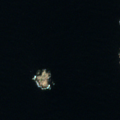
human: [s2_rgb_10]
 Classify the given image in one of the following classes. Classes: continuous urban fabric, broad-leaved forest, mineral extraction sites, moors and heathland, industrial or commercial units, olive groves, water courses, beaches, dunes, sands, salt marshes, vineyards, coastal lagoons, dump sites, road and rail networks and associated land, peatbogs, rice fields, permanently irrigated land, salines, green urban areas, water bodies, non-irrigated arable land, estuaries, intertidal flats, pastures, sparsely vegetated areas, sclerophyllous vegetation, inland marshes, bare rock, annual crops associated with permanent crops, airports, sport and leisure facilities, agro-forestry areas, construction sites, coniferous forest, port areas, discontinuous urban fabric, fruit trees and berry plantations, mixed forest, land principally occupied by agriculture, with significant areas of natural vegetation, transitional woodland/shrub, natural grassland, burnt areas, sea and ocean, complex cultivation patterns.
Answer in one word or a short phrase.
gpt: bare rock, sea and ocean